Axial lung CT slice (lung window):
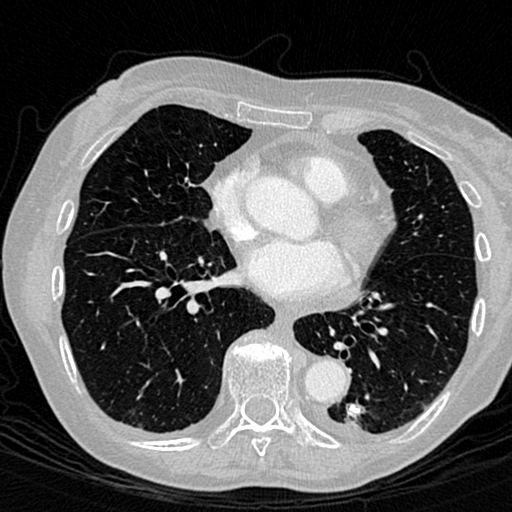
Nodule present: yes
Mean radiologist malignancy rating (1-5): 1